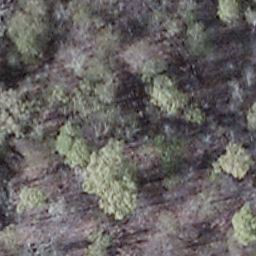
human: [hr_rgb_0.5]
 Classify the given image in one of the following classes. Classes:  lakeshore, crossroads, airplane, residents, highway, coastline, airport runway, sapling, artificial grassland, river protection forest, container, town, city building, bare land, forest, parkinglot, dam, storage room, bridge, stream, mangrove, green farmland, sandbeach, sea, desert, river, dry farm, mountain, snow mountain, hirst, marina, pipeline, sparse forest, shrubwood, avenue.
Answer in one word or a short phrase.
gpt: shrubwood